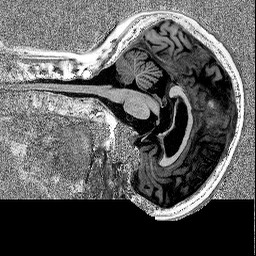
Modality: MP2RAGE
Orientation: sagittal
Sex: female